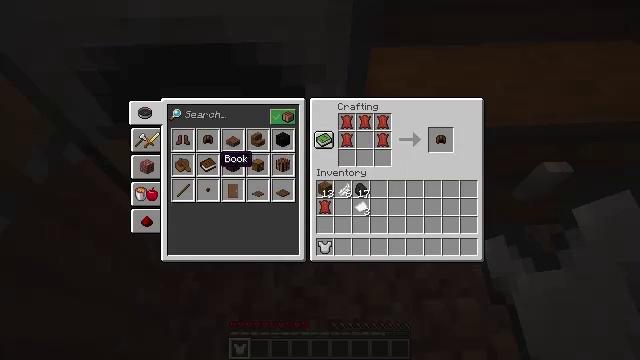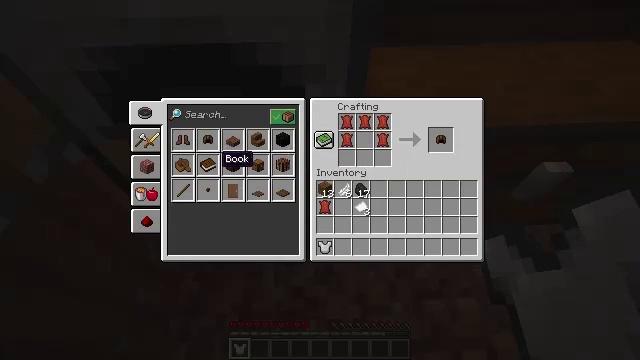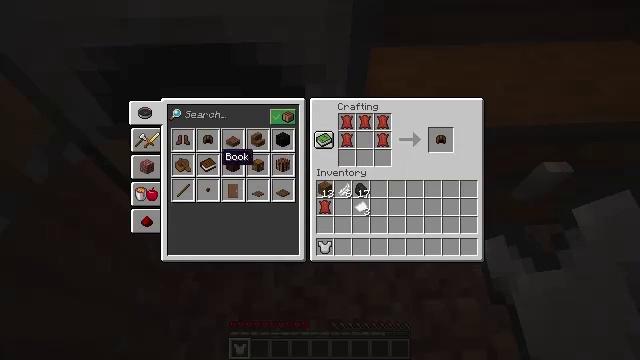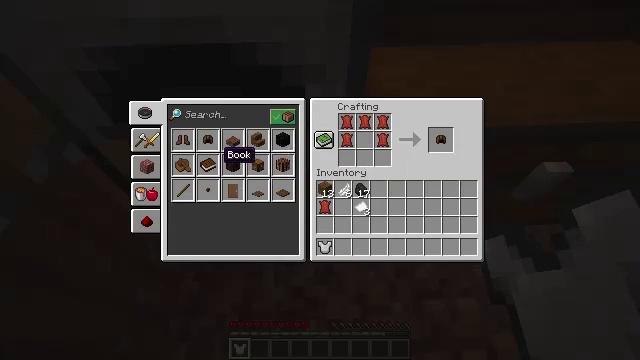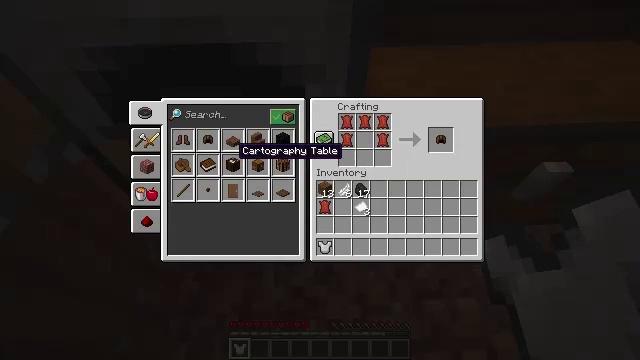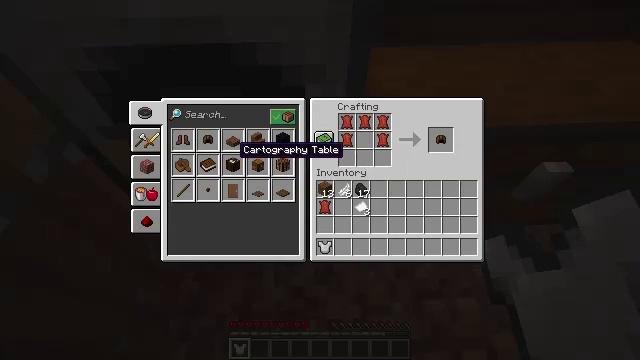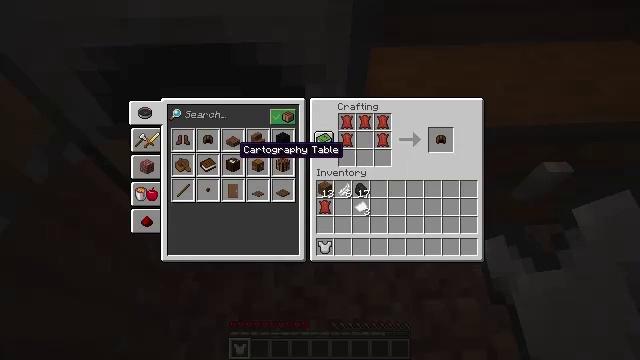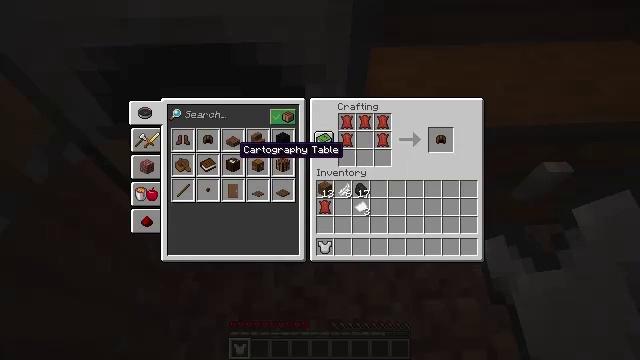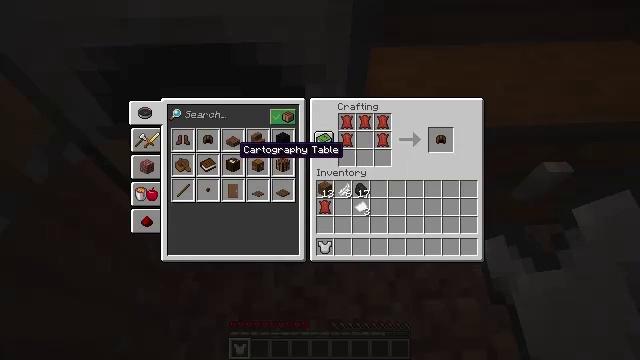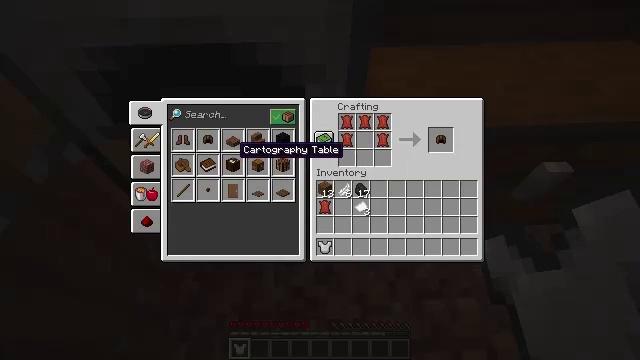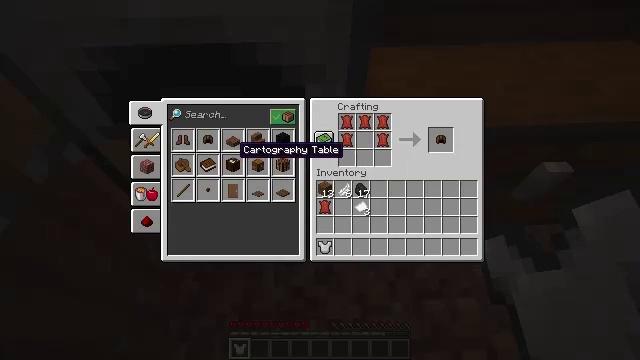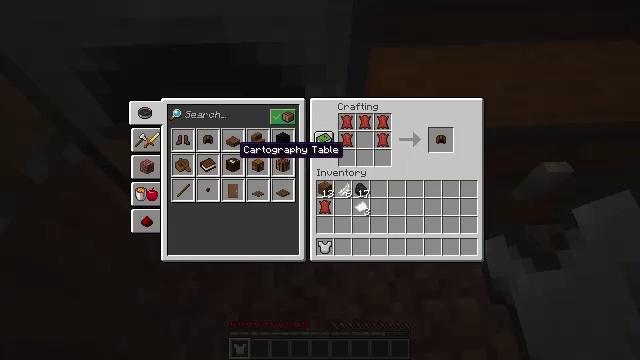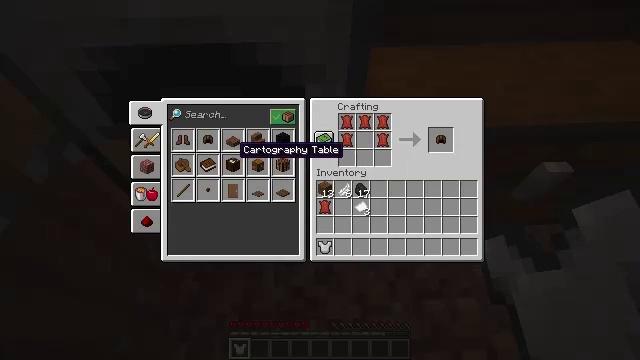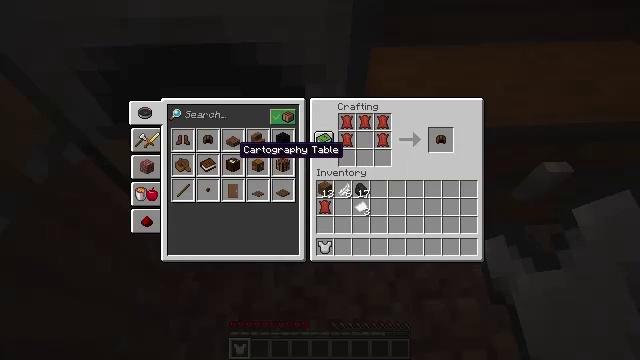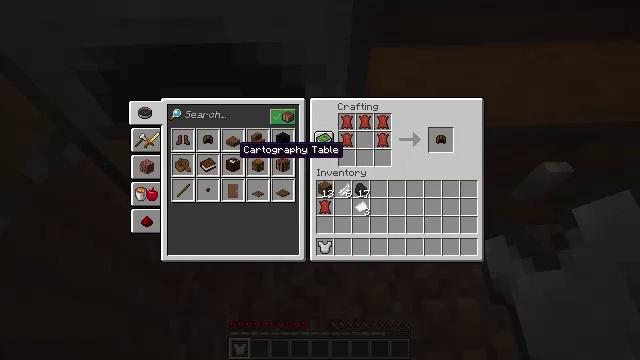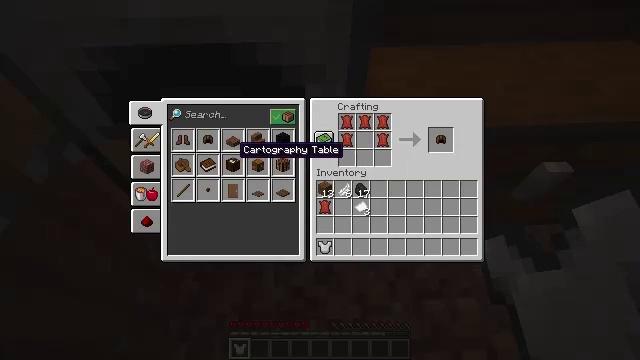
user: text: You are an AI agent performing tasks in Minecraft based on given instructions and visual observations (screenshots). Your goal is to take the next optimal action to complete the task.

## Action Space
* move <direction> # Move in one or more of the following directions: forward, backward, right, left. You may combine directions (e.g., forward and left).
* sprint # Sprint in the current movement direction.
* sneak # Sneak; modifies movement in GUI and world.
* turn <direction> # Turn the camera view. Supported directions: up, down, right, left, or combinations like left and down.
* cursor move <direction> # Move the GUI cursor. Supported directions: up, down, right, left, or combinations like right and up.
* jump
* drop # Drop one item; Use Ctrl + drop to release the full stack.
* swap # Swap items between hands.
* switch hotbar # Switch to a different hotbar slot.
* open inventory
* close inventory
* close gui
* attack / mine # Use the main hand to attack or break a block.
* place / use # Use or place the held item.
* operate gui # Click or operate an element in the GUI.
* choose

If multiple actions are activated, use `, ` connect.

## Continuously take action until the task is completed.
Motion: motion action
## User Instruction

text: Make a leather helmet with leather pieces in the crafting table.
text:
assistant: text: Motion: no_op
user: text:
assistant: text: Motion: no_op
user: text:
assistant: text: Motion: no_op
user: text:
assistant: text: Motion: cursor move right
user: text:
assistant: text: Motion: no_op
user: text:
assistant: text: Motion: no_op
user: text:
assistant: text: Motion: no_op
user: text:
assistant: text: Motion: no_op
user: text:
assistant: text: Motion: no_op
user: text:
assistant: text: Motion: no_op
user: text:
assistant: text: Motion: no_op
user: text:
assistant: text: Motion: no_op
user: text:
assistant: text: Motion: no_op
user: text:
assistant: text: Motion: no_op
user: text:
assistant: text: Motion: no_op
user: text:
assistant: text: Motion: no_op
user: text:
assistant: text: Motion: no_op
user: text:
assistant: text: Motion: no_op
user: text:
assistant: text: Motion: no_op
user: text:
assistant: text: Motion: no_op
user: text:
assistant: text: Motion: no_op
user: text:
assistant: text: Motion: no_op
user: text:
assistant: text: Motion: no_op
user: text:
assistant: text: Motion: no_op
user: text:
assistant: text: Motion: no_op
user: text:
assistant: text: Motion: operate gui
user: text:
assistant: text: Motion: operate gui
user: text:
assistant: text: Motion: operate gui
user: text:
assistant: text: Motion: no_op
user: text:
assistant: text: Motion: no_op